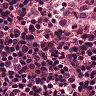
Metastatic tissue present: no